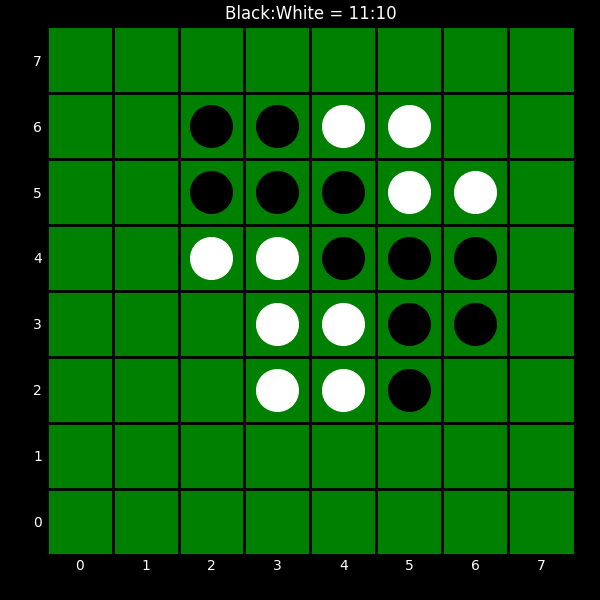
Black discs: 11
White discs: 10